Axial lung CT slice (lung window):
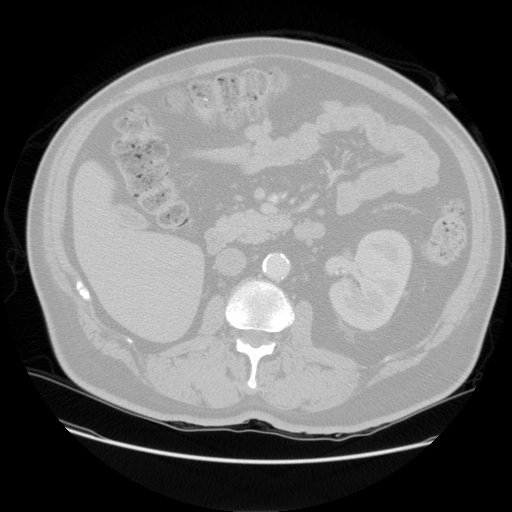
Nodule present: no